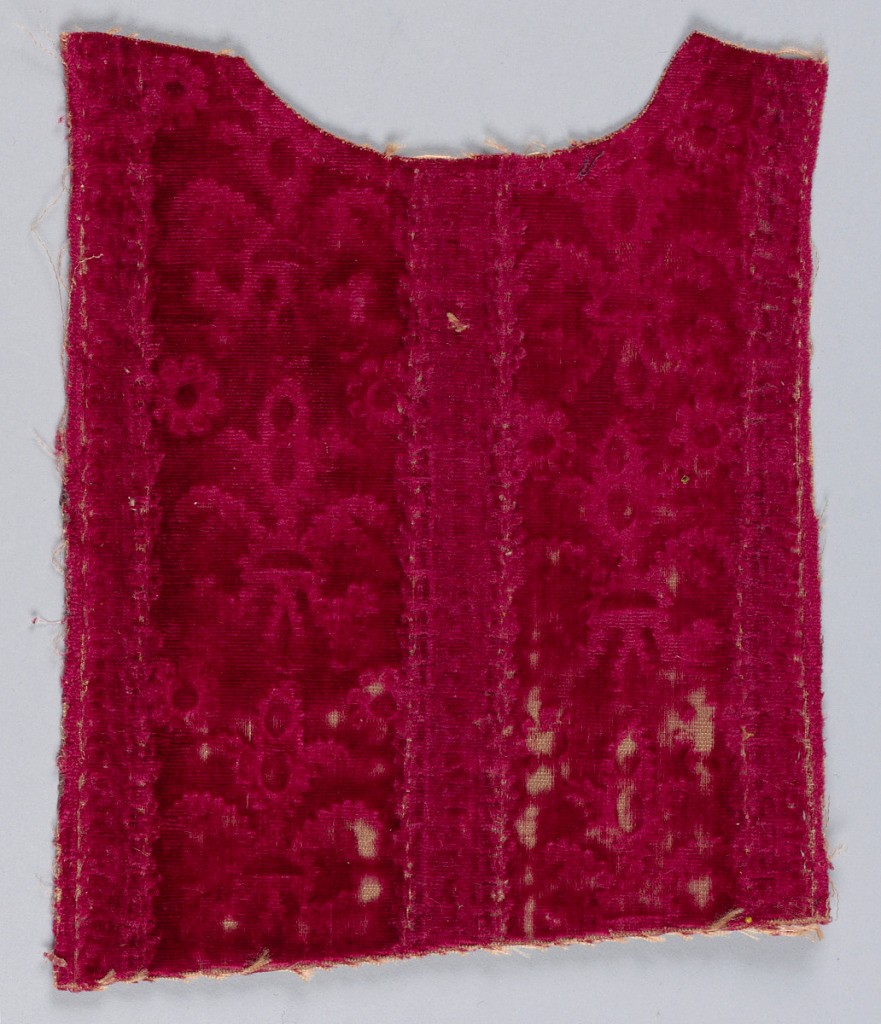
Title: Fragment
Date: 16th–17th century
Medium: silk Technique: supplementary warp forming pile (velvet); them embossed (stamped).
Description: Vertical stripes of fleur-de lys shapes and circles in red velvet. The marks where galloon or trim had been sewn to the piece can be seen.